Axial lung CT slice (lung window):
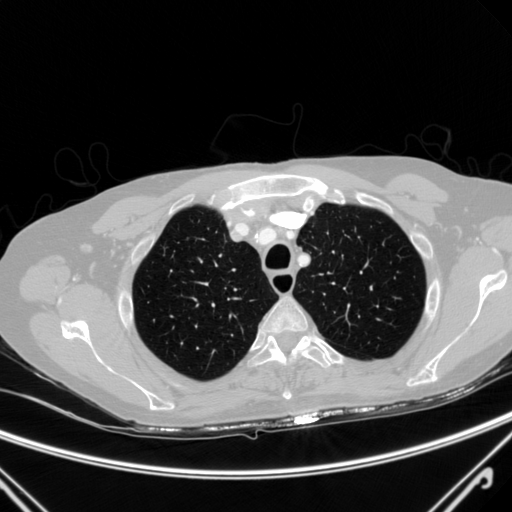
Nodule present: no